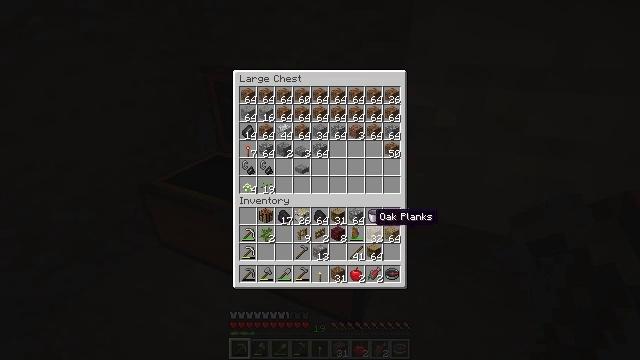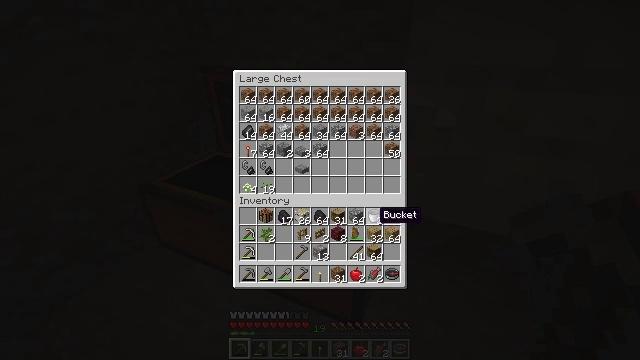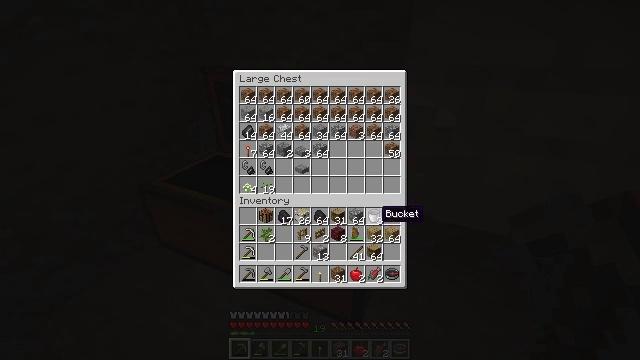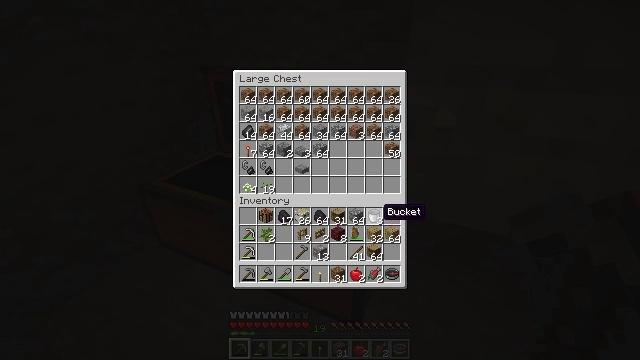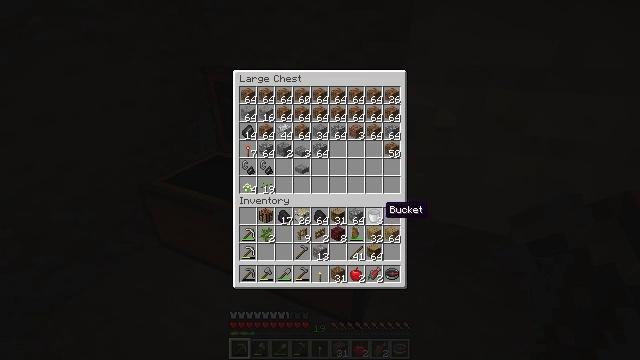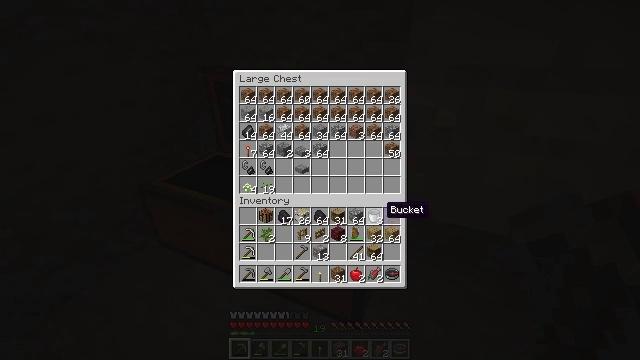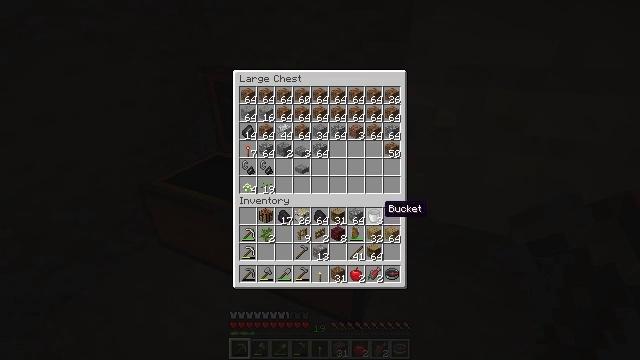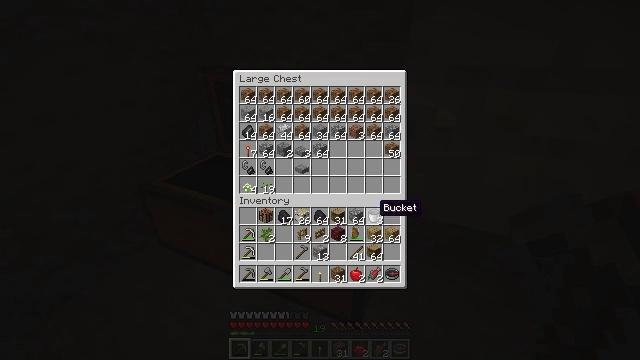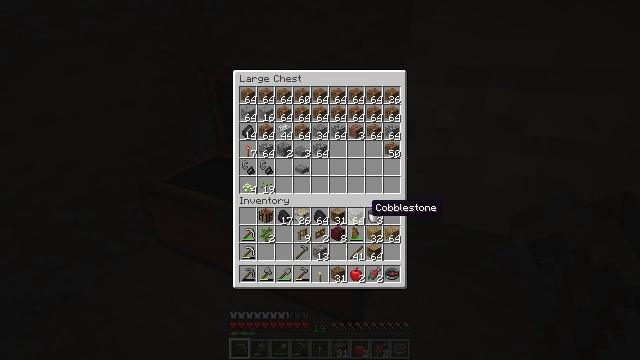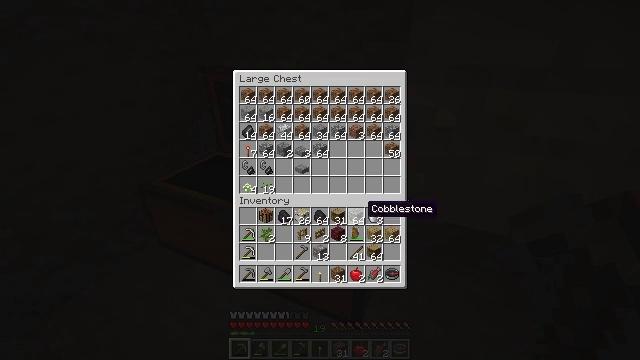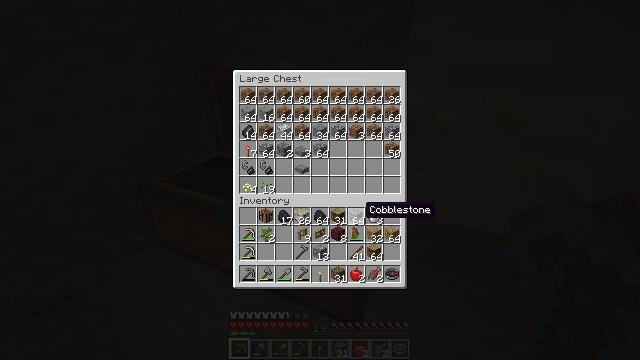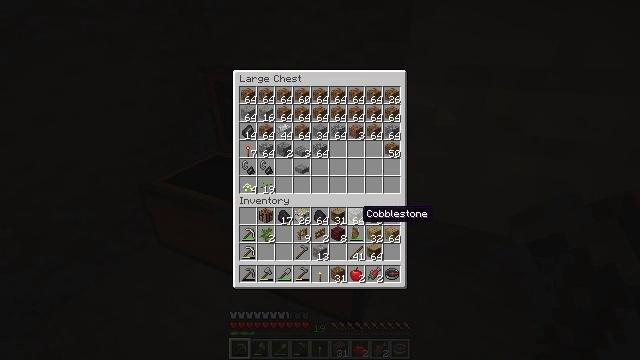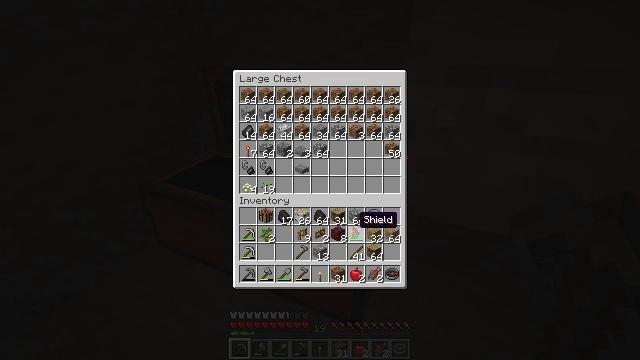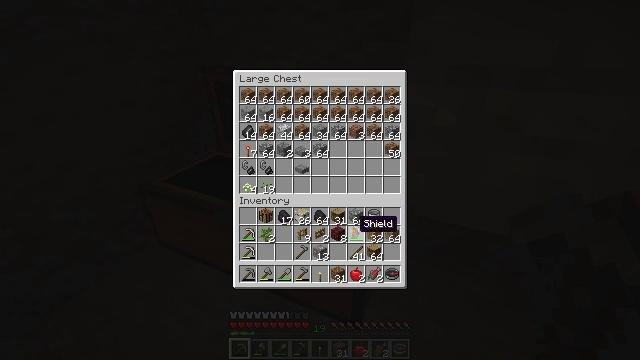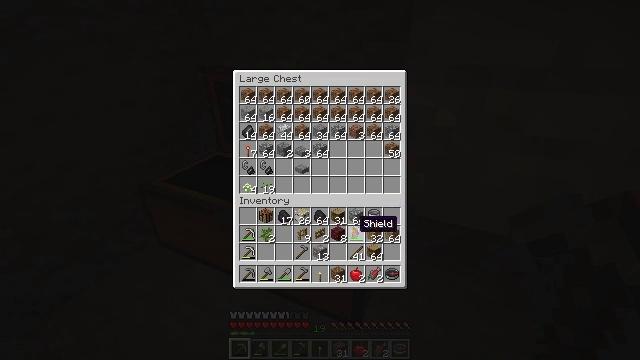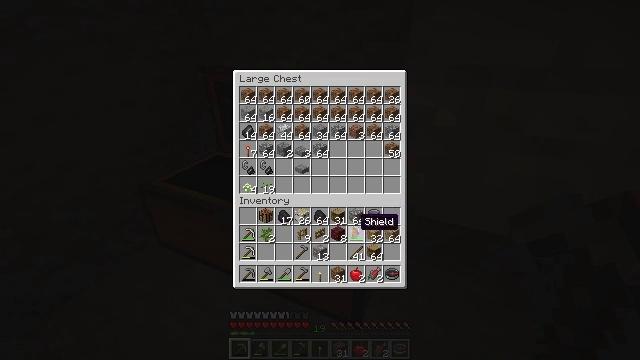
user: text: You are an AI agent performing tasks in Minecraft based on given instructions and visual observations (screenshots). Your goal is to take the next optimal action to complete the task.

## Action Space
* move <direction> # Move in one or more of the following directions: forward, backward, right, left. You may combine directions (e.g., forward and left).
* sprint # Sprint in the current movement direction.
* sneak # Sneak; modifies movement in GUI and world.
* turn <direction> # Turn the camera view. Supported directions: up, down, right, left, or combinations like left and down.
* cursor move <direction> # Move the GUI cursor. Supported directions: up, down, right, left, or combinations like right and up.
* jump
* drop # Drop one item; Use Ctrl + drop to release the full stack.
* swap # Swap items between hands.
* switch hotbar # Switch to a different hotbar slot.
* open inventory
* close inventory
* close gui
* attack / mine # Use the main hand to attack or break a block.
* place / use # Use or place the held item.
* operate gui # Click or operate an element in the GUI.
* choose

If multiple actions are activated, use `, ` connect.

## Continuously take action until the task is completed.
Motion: motion action
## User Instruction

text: Harvest wheat from the field.
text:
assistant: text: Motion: no_op
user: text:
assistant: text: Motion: no_op
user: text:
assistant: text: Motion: no_op
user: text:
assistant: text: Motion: no_op
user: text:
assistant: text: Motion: no_op
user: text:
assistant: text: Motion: no_op
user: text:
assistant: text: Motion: no_op
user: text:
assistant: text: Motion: cursor move left
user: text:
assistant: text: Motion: no_op
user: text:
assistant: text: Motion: no_op
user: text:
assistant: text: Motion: no_op
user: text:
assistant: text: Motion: no_op
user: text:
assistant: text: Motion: no_op
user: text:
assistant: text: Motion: no_op
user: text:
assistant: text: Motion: no_op
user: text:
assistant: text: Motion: no_op
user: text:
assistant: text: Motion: no_op
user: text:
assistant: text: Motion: no_op
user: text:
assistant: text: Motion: no_op
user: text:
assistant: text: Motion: operate gui
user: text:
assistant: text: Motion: operate gui
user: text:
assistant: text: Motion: no_op
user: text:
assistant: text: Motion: no_op
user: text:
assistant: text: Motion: no_op
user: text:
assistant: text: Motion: no_op
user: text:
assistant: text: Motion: no_op
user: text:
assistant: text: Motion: no_op
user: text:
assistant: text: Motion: no_op
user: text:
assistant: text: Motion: cursor move up
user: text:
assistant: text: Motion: cursor move left and up